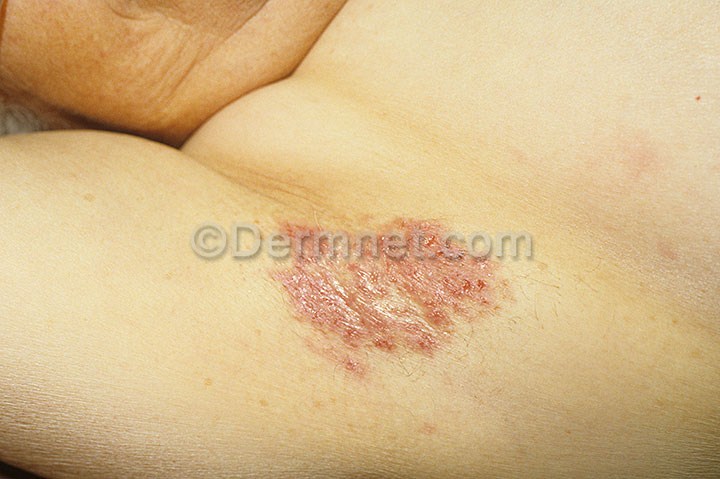
Disease: Bullous Disease Photos